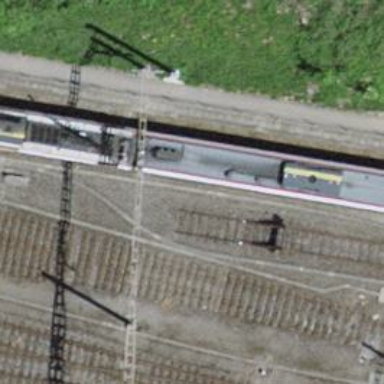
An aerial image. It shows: Railway buffer stop.